Question: I would like to know if a QTimer will keep on counting once it has timed out.
For example, let's say I have a QTimer that times out every 500ms. Let's say when this particular QTimer times out, my program happens to be in some function that I have made (not in the event loop) and it takes 10ms for the program to get from my function, to the event loop. Does that mean that the next time the QTimer times out will be at 1010ms?
If this is the case, is there a way to get around it?
Thanks.
Edit:

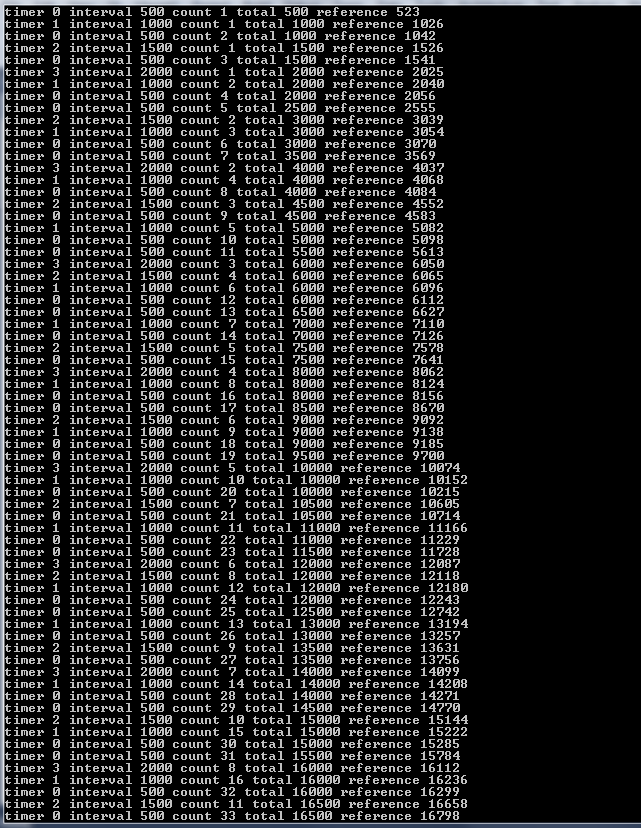
Answer: I made some test using multiple timers but with 'timerEvent' ('QObject::setTimer()').
The thing is, of course if you have multiple timers that interfere at some point (tick exactly in the same time) all your 'doStuffThatTake10ms' code will be 'queued' ... But the absolute precision of timers should remain over time. Here some code to try it out.
'''
#ifndef MULTITIMER_H
#define MULTITIMER_H
#include <QObject>
#include <QTime>
class MultiTimer : public QObject
{
Q_OBJECT
public:
explicit MultiTimer(QObject *parent = 0);
void timerEvent(QTimerEvent *event);
private:
int timerId[4];
int interval[4];
int count[4];
QTime absoluteTimer;
};
#endif // MULTITIMER_H
'''
Implementation .cpp
'''
#include "MultiTimer.h"
#include <QTimerEvent>
#include <QTime>
#include <QDebug>
MultiTimer::MultiTimer(QObject *parent) :
QObject(parent)
{
interval[0] = 500;
interval[1] = 1000;
interval[2] = 1500;
interval[3] = 2000;
for( int i = 0; i < 4; i++)
timerId[i] = startTimer(interval[i]);
for( int i = 0; i < 4; i++)
count[i] = 0;
absoluteTimer.start();
}
void MultiTimer::timerEvent(QTimerEvent *event)
{
int id = -1;
for( int i = 0; i < 4; i++){
if( event->timerId() == timerId[i]){
id = i;
count[id]++;
break;
}
}
if( id != -1) {
qDebug() << "timer" << id
<< "interval" << interval[id]
<< "count" << count[id]
<< "total" << count[id]*interval[id]
<< "reference" << absoluteTimer.elapsed();
usleep(10000);
}
}
'''
To try it out create 'a = QApllication()' and a 'MultiTimer' object and fire 'a.exec()'.
Result after 1 minute on linux
'''
timer 1 interval 1000 count 59 total 59000 reference 59010
timer 0 interval 500 count 119 total 59500 reference 59500
timer 0 interval 500 count 120 total 60000 reference 60000
timer 1 interval 1000 count 60 total 60000 reference 60010
timer 3 interval 2000 count 30 total 60000 reference 60021
timer 2 interval 1500 count 40 total 60000 reference 60031
timer 0 interval 500 count 121 total 60500 reference 60500
'''
As you can see the 121th tick of 'timer 0' is right on time at '60500ms' ... but at '60000ms' all timers collide creating delayed execution.